Question: How in android create SubView or what, like this (This is Gallery from Android 4.2)

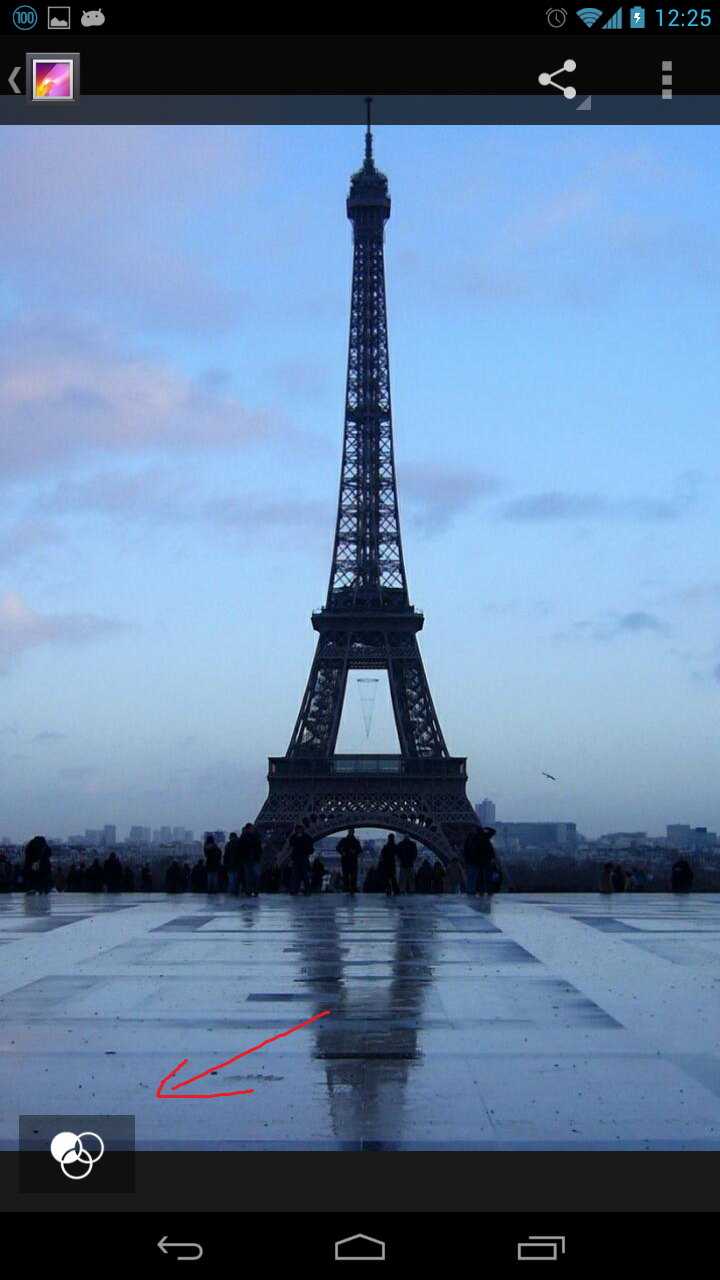
Answer: Take a look <URL>. It's a nice example, it uses 'FrameLayout'.